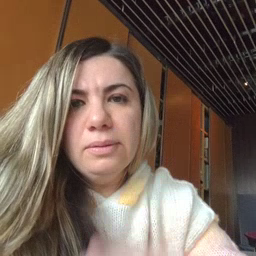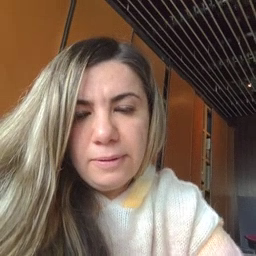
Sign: bug